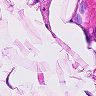
Metastatic tissue present: no